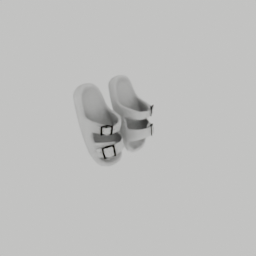
Label: people